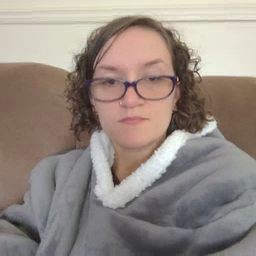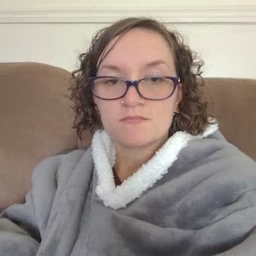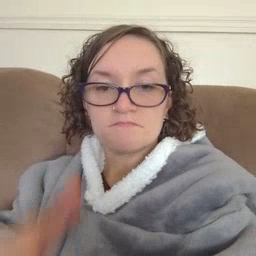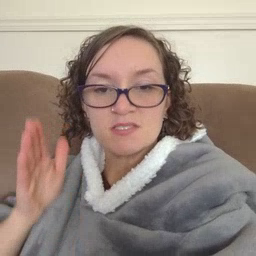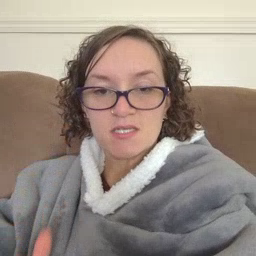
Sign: beside